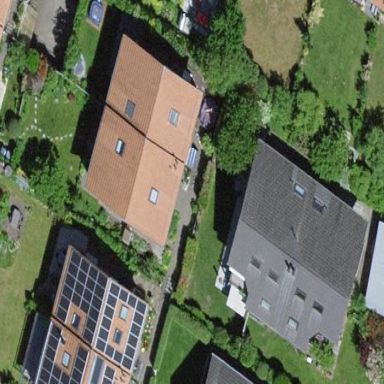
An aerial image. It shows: Semi-detached house.